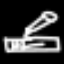
Label: pencil